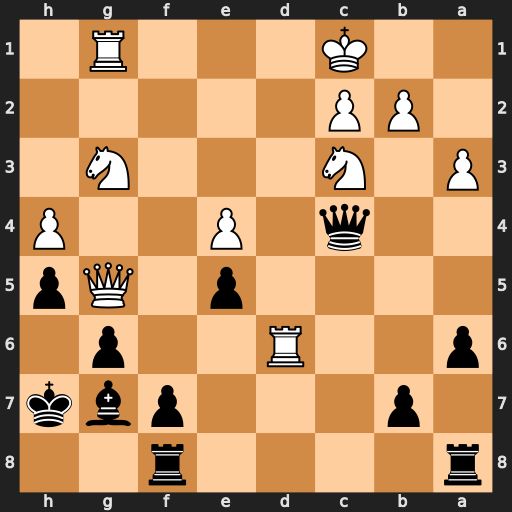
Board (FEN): r4r2/1p3pbk/p2R2p1/4p1Qp/2q1P2P/P1N3N1/1PP5/2K3R1
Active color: b
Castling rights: -
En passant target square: -
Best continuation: Bh6 Qxh6+ Kxh6